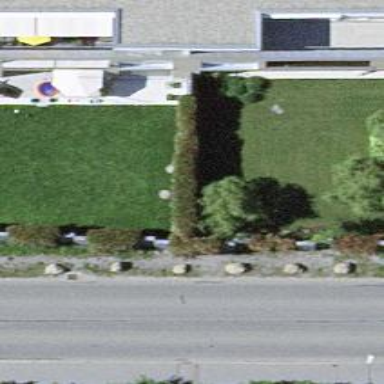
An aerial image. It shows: Hedge acting as barrier.